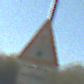
Verkehrszeichen: Lichtzeichenanlage
Zusatzzeichen unten: ZeitangabenMitBeschraenkungAufWochentage1
Umgebung: Outdoor, Nature
Tageszeit: MorningAfternoon
Wetter: PartlyCloudy
Licht: Natural
Jahreszeit: NotSpecified
Kontrast: HighContrast